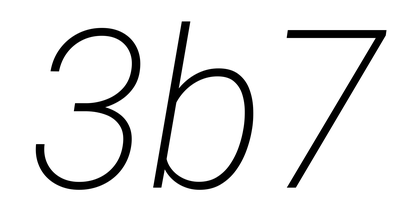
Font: Roboto-Italic_ExtraLight_Italic